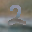
Label: 2